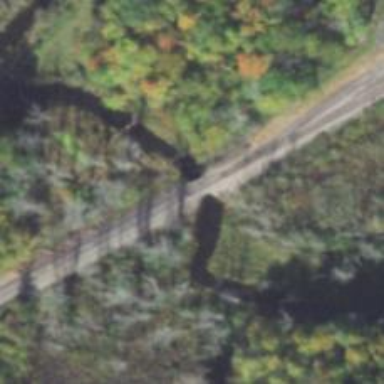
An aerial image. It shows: Railway bridge.